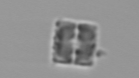
Label: Bacillariophyceae_morphotype1